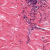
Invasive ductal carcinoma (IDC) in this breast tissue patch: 0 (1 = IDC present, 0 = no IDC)